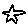
Label: star